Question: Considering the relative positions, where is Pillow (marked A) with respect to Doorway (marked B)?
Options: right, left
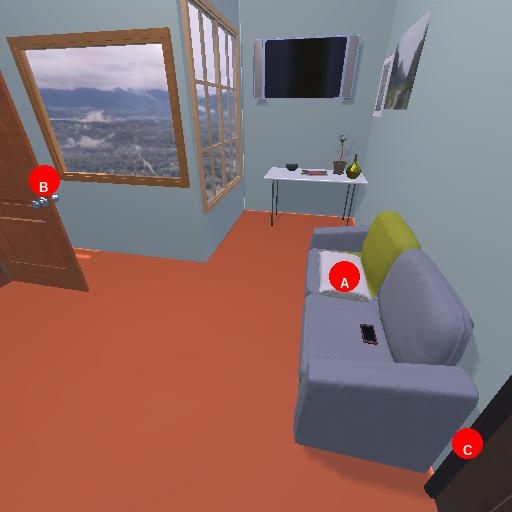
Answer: right